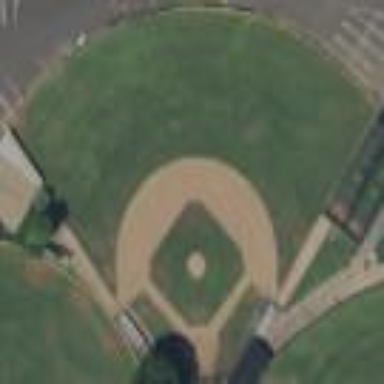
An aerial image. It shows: Baseball pitch for leisure land activities.